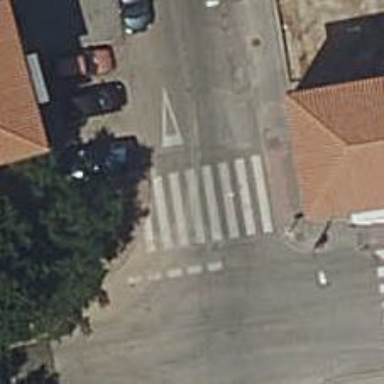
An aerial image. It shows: Uncontrolled footway crossing with markings.